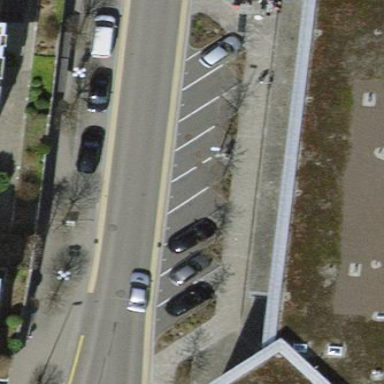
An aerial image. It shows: Street-side parking area.